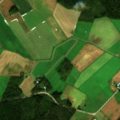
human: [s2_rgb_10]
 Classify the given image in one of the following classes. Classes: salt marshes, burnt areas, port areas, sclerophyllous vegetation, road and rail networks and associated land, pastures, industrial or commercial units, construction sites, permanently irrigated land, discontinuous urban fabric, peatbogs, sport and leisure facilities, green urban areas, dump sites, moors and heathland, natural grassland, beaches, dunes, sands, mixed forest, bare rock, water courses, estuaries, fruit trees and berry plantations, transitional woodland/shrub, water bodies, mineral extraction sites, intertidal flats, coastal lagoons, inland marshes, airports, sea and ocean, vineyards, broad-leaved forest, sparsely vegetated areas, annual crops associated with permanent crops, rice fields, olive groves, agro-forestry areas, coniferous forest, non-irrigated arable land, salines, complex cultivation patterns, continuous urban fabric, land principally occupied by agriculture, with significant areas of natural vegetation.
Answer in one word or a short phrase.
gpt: non-irrigated arable land, coniferous forest, mixed forest, transitional woodland/shrub